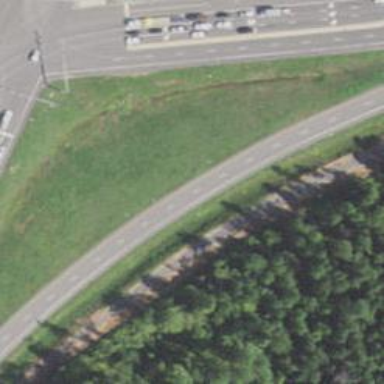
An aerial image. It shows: Primary link highway.